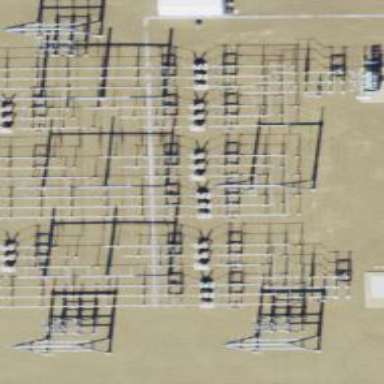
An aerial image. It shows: Switch used for power control.